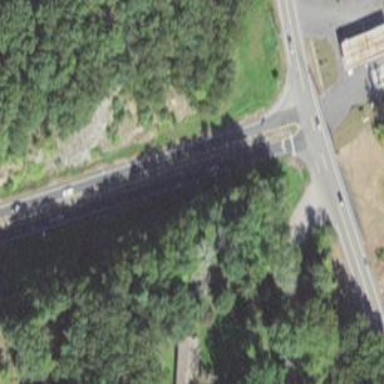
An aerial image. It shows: Asphalt motorway link.